Interaction volume radius: 5 \u00c5
Interaction volume height: 20 \u00c5
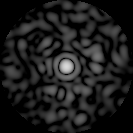
Disorder parameter: 0.8269